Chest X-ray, AP view. Patient: 65 years old, sex M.
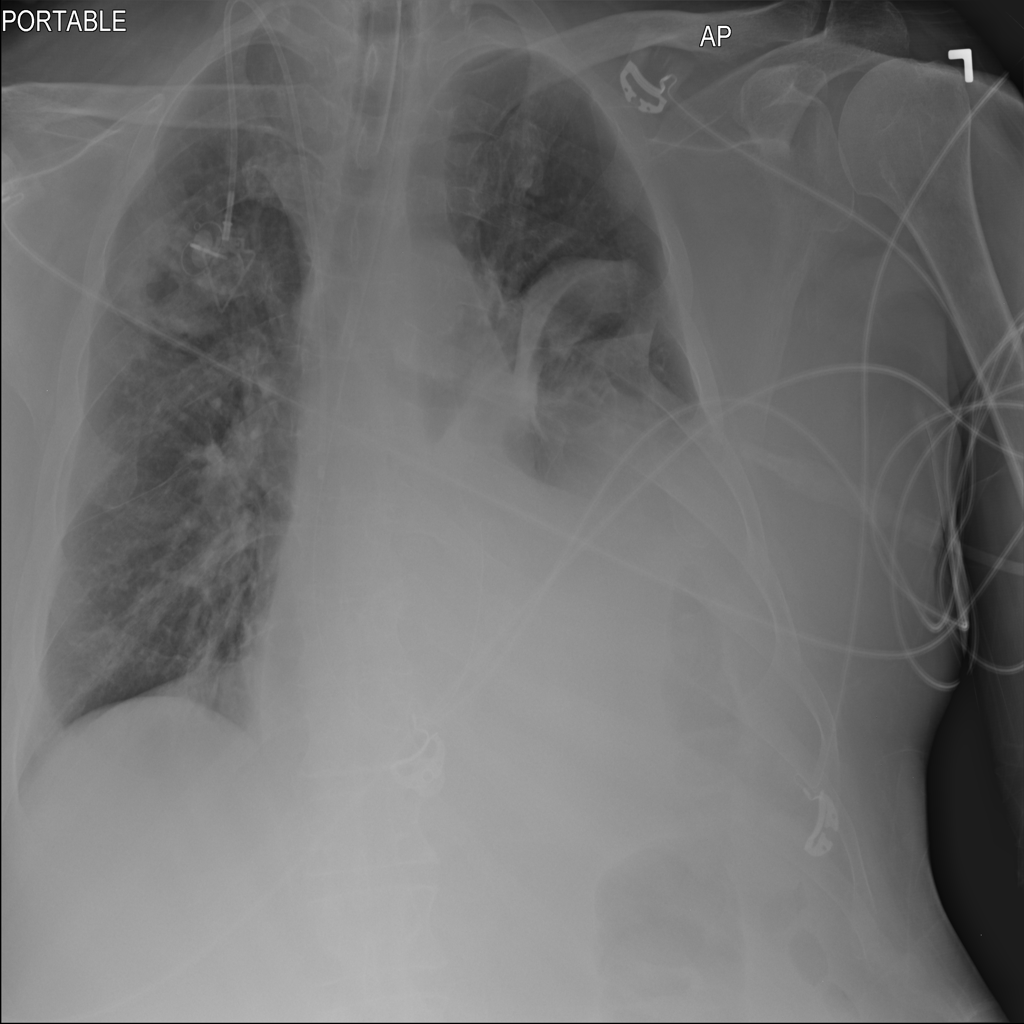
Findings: Atelectasis